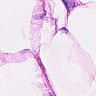
Metastatic tissue present: no